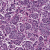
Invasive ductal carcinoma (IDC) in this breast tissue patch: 1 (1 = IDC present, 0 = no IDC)